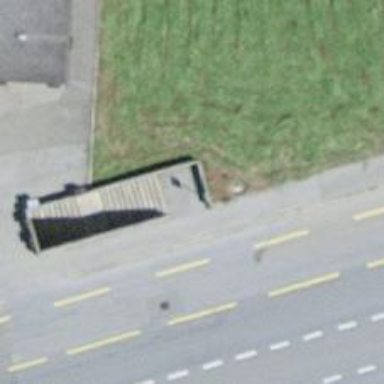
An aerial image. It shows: Road with steps.